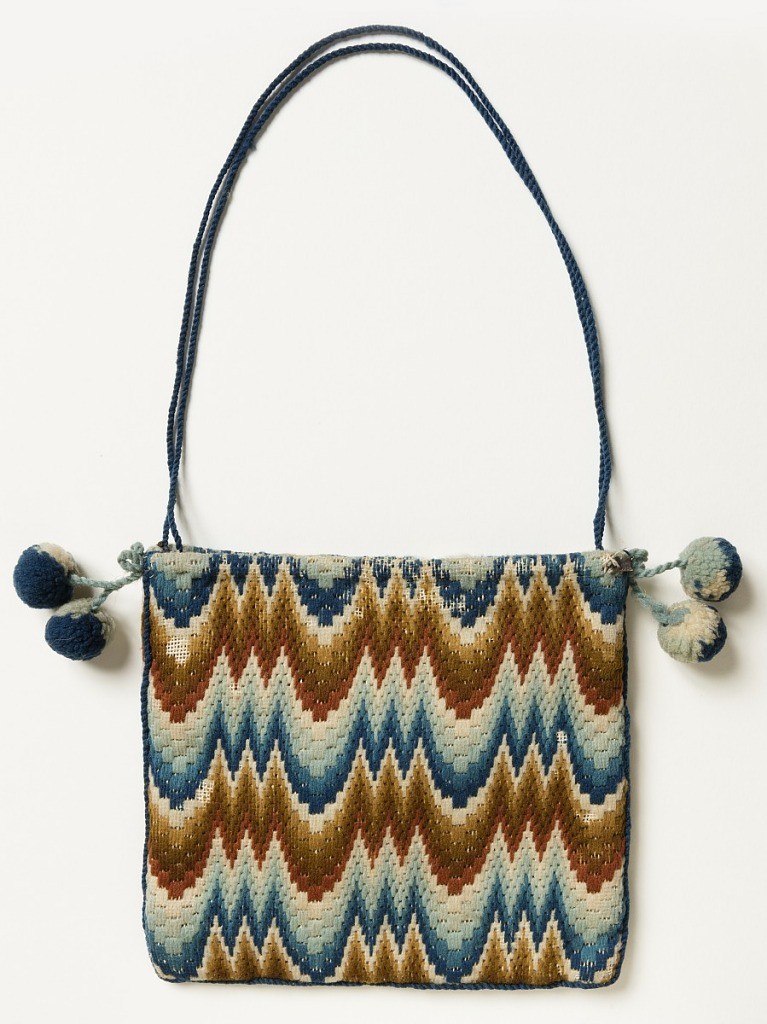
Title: Purse
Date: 19th century
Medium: wool, linen Technique: embroidery on plain weave
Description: Small bag embroidered solidly on coarse canvas in wool in Hungarian or "Flame" stitch in two browns, two blues, rust red and white. Edged with blue cord and finished with two ball tassels of blue and white wool at the upper corners. Lined with pale green glazed cotton.